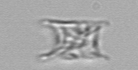
Label: Eucampia